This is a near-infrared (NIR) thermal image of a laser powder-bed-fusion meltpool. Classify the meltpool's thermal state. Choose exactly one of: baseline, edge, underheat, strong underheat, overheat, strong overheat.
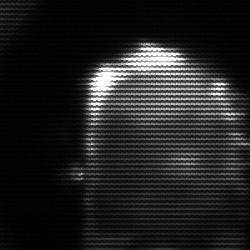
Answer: baseline